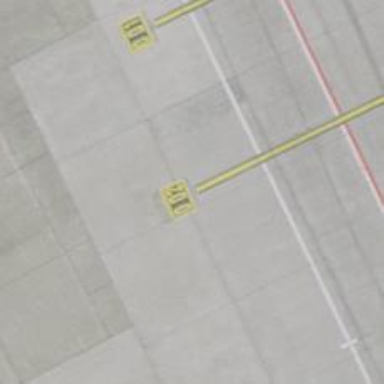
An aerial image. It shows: Airport parking position.